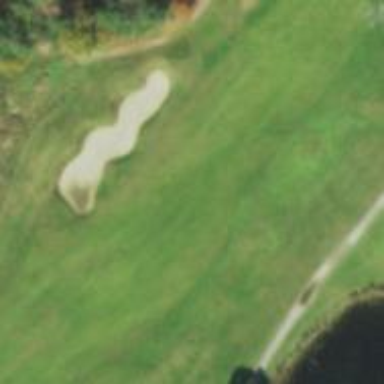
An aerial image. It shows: View of golf hole.